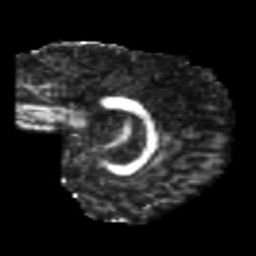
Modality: FA
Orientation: sagittal
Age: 24
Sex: female
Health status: healthy
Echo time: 0.074 s